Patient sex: M
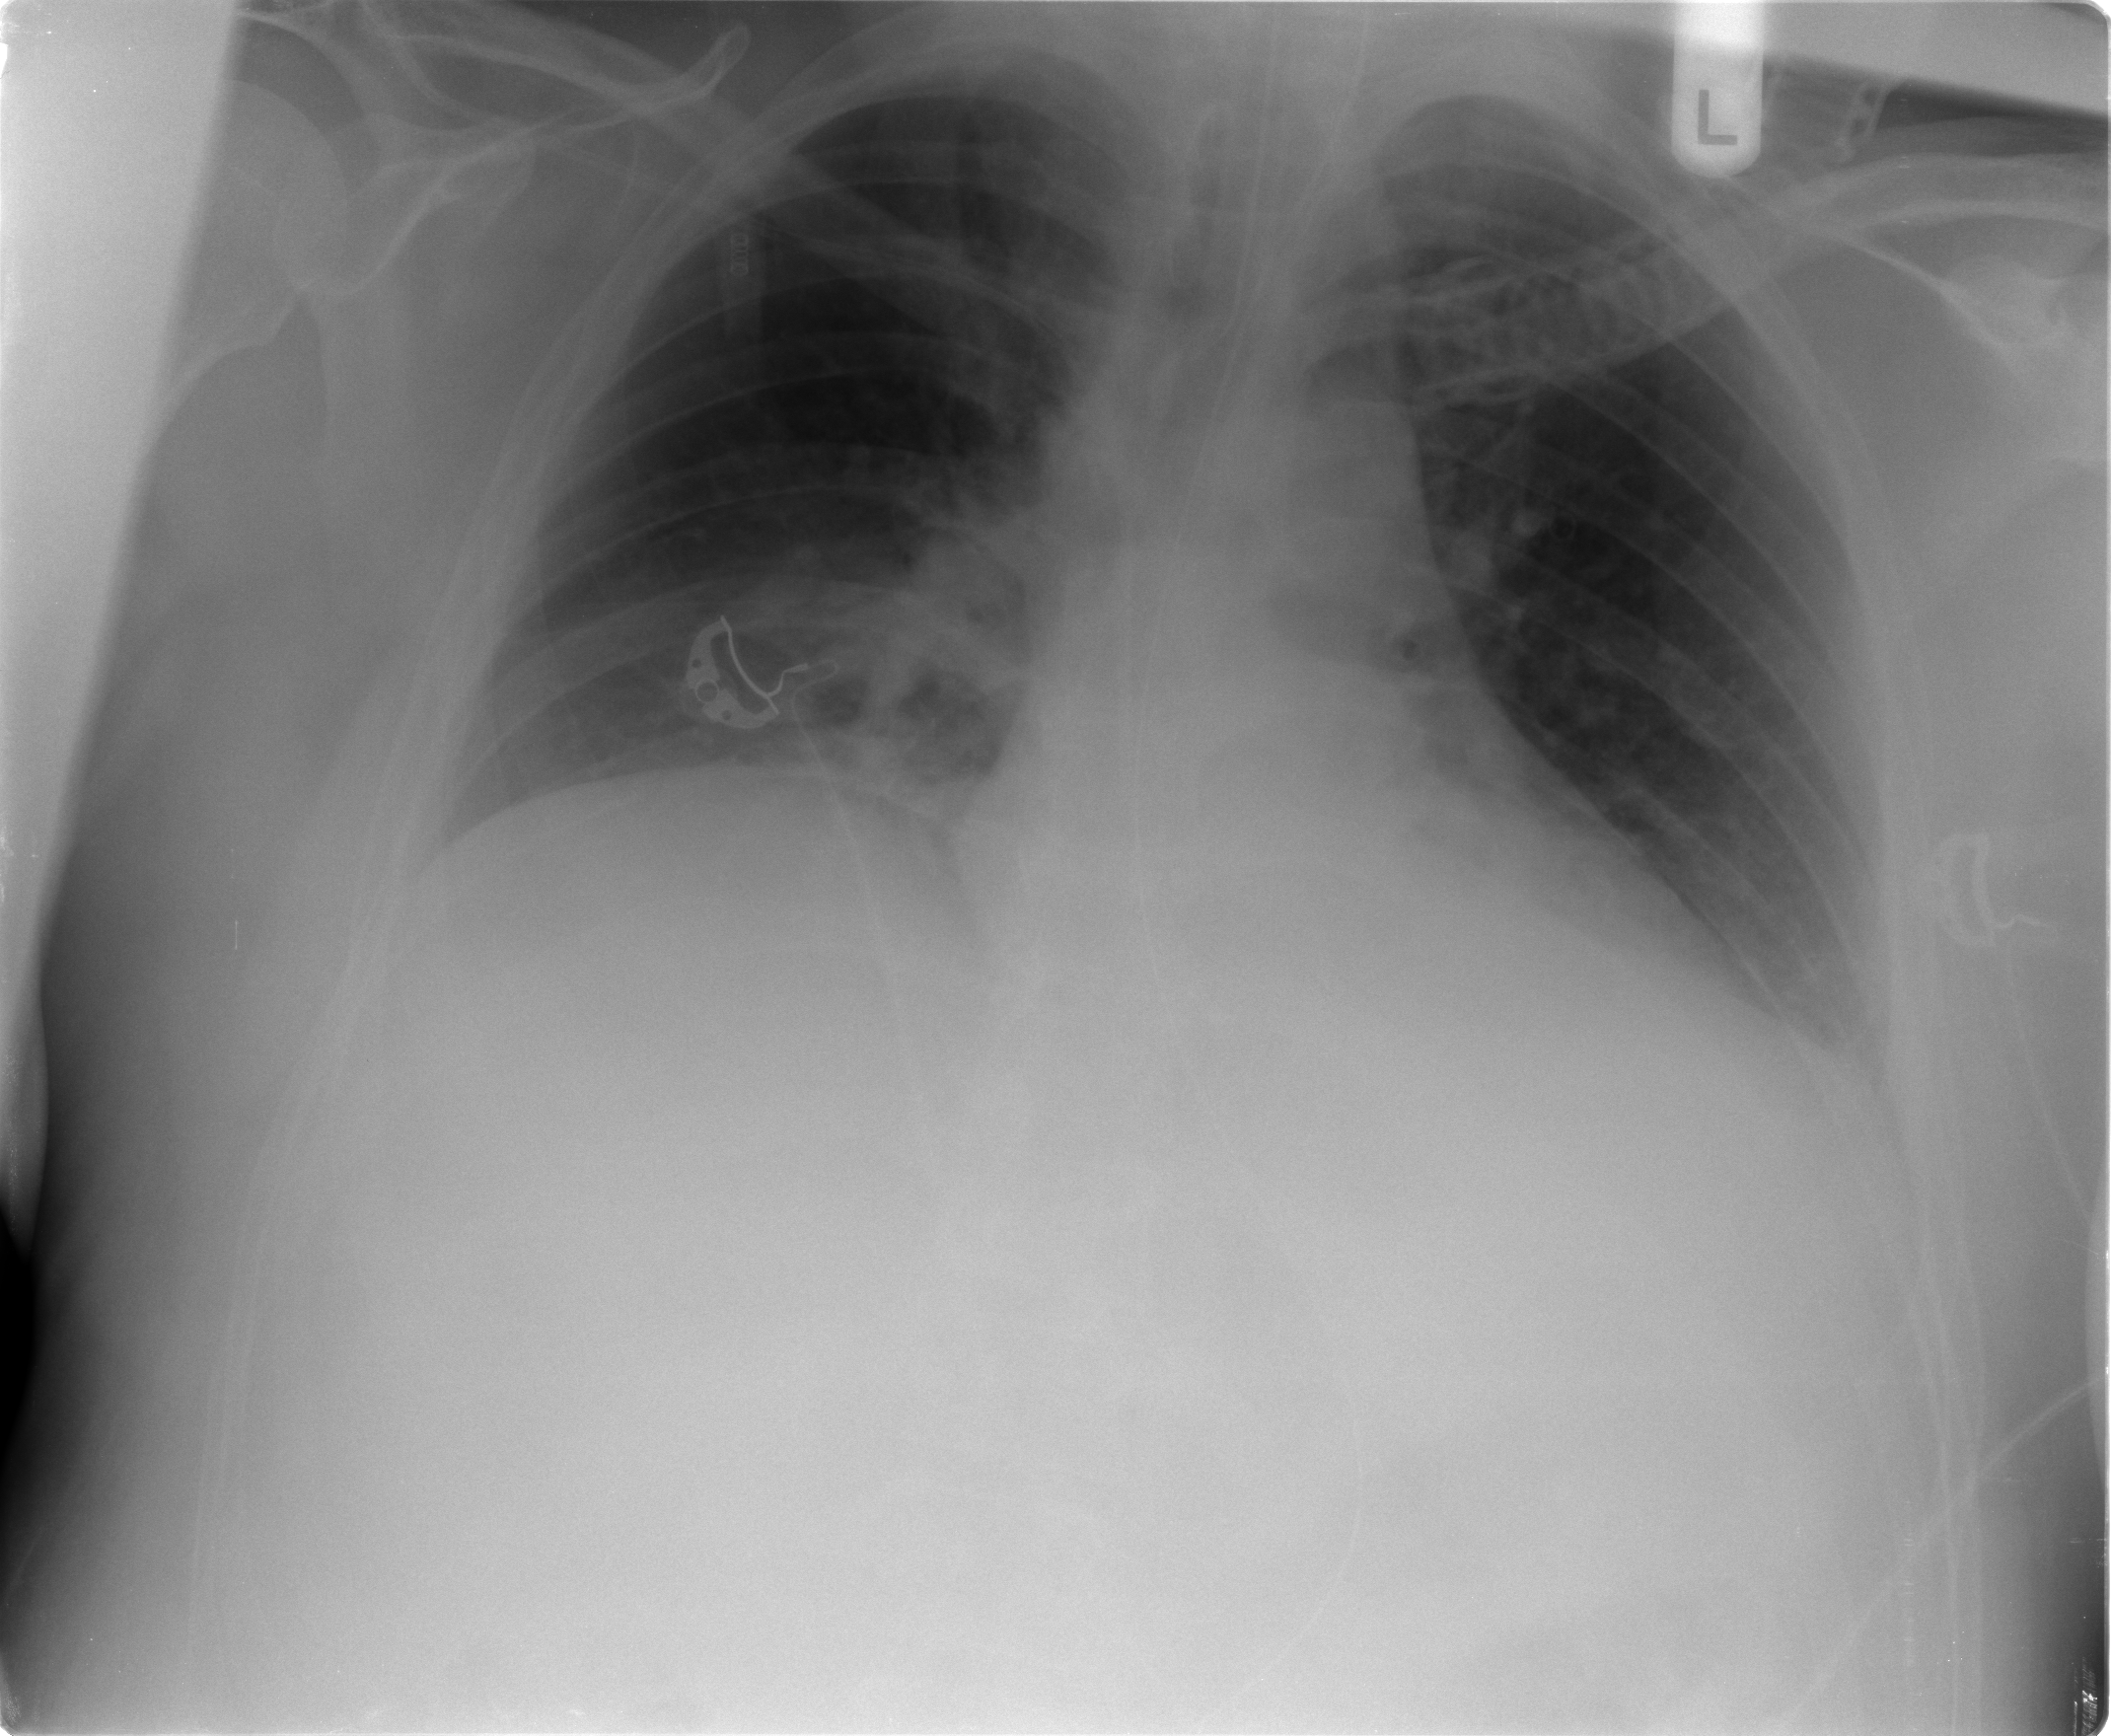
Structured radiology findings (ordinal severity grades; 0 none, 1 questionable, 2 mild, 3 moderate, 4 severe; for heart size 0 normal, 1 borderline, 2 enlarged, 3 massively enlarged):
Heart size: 0
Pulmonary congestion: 0
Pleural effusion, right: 0
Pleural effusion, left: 1
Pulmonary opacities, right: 1
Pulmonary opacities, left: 0
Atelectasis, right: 2
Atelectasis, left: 1